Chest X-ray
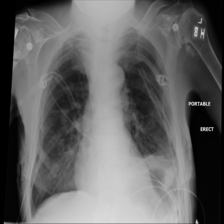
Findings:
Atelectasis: positive
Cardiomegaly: negative
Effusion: negative
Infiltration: negative
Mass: negative
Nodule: negative
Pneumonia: negative
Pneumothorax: negative
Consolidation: negative
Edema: negative
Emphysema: negative
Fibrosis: negative
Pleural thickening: negative
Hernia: negative